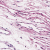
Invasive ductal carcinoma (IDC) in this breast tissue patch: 0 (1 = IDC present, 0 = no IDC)